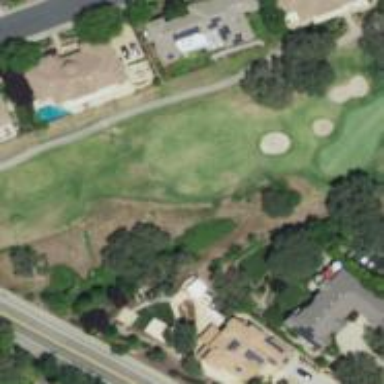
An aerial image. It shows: Area with grass used as rough in golf course.